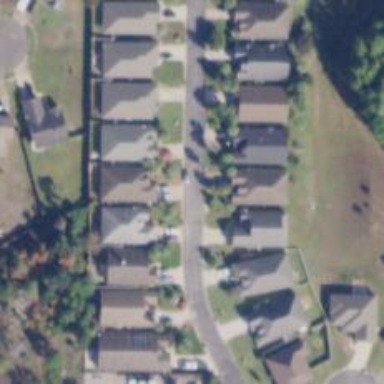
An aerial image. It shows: Neighborhood.